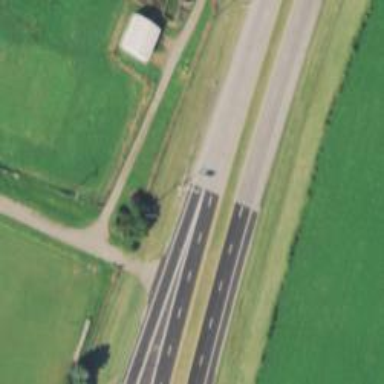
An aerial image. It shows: Trunk link highway.